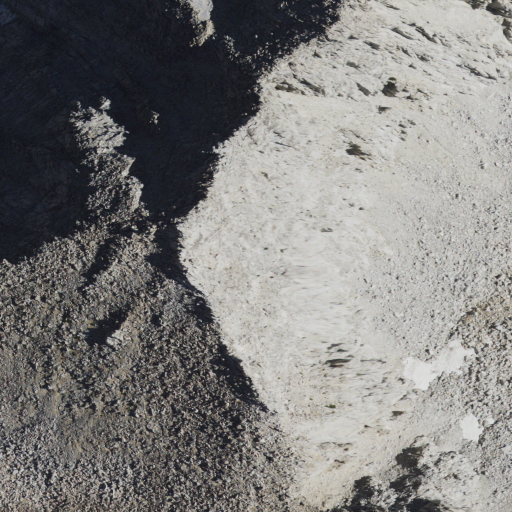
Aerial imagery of mountain in California named Mount Crocker containing barren land, shrub, grassland, and snow